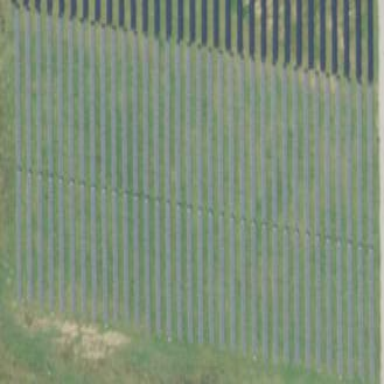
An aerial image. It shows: Solar power generator utilizing photovoltaic technology with solar photovoltaic panels.